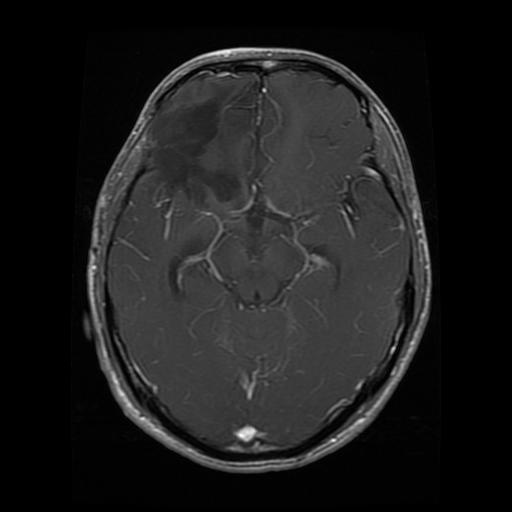
Label: glioma